Question: I have a database in Azure that I created from scratch (not using code first in EF) and made a column in one of my tables to represent an Enum from my C# classes.
'''
public enum ItemType
{
Build,
Stock,
Shell,
Parts,
[Display(Name="All Vehicles")]
AllTypesOfVehicles
}
'''
I am trying to select certain records in an EF Linq Query by using this enum in the where clause. I simply cast the enum to its underlying int32 data type but it does not retrieve me the results I want.
'''
var results = context.Items.Include(P => P.Manufacturer)
.Include(P => P.Category).Include(P => P.VehicleMake)
.Include(P => P.VehicleModel).Include(P => P.VehicleYear);
//Fetches specific type of item
if (TypeOfPart != StaticData.ItemType.AllTypesOfVehicles)
{
results.Where(P => P.Type == (int)TypeOfPart); //This does not work
}
else //fetches all vehicle types
{
results.Where(P => P.Type == 0 | P.Type == 1 | P.Type == 2);
}
'''
Is this expected in EF? I know EF supports Enum from a code first approach but I don't see why this would cause a problem. I went into my Azure portal and wrote a manual query to see if I would get the results that I wanted and I did.
'''
SELECT * FROM Items WHERE Type = 2
'''
This yielded me only results that were of enum type "Shell". Even hardcoding the number 2 into the where clause in my EF query does not get me the results I want. I rechecked my code to make sure I wasn't overriding that where clause anywhere else and everything seems clean. Just to be sure I even called .ToList() right after the where clause but still got bad results.
I'm not quite sure what I'm missing here???
============Edit after first answer=======================
'''
var results = context.Items.Include(P => P.Manufacturer)
.Include(P => P.Category).Include(P => P.VehicleMake)
.Include(P => P.VehicleModel).Include(P => P.VehicleYear);
//Fetches specific type of item
if (TypeOfPart != StaticData.ItemType.AllTypesOfVehicles)
{
var part = (int)TypeOfPart;
results.Where(P => P.Type == part);
List<Item> t = results.ToList();
}
else //fetches all vehicle types
{
results.Where(P => P.Type == 0 | P.Type == 1 | P.Type == 2);
}
'''

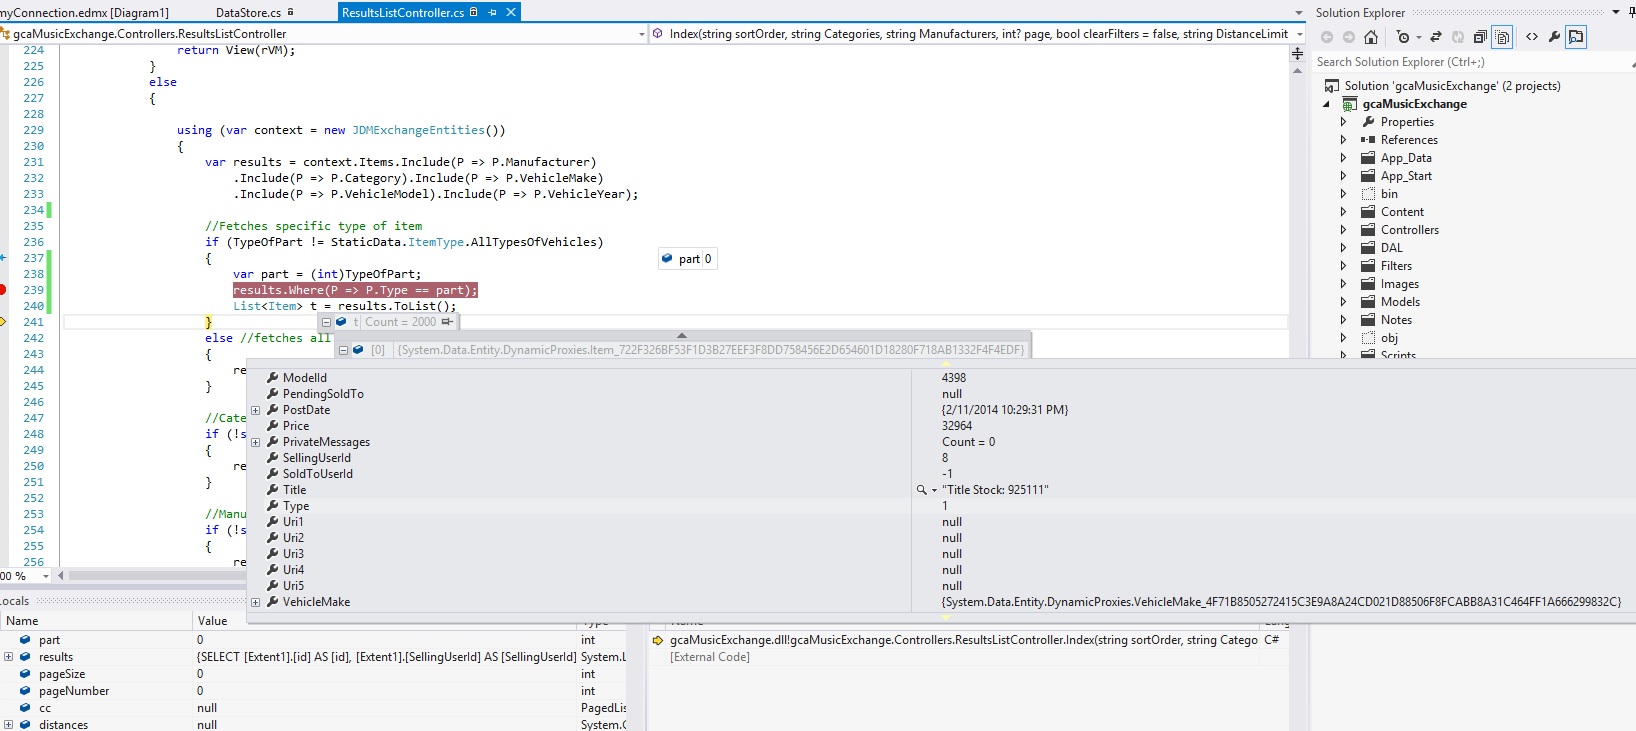
Answer: 1. You have to assign results.Where() back to results to get it work and try performing the cast outside EF query context:
'''
//Fetches specific type of item
if (TypeOfPart != StaticData.ItemType.AllTypesOfVehicles)
{
var part = (int)TypeOfPart;
results = results.Where(P => P.Type == part ); //This does not work
}
else //fetches all vehicle types
{
results = results.Where(P => P.Type == 0 | P.Type == 1 | P.Type == 2);
}
'''
And btw, should you just skip the 'P.Type' related 'Where' when you're trying to fetch all types of vehicles? It would mean you don't need 'else'.
'''
//Fetches specific type of item
if (TypeOfPart != StaticData.ItemType.AllTypesOfVehicles)
{
var part = (int)TypeOfPart;
results.Where(P => P.Type == part ); //This does not work
}
'''